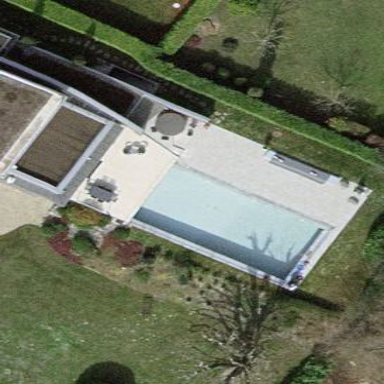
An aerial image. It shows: Swimming pool located in leisure land.